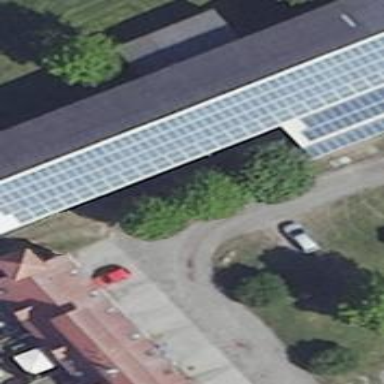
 generating electricity through photovoltaic methods."